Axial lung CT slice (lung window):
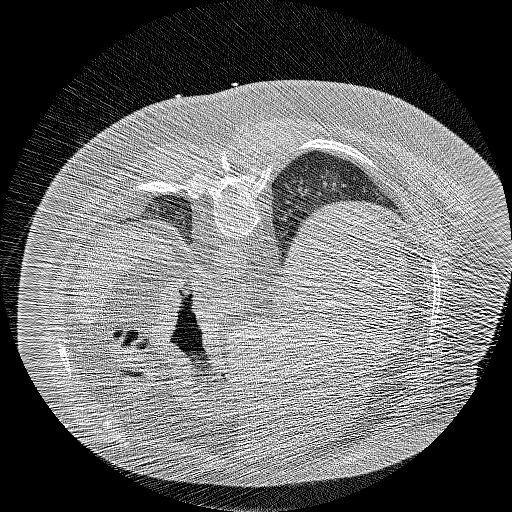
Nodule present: no